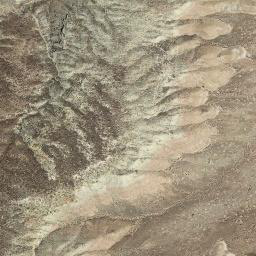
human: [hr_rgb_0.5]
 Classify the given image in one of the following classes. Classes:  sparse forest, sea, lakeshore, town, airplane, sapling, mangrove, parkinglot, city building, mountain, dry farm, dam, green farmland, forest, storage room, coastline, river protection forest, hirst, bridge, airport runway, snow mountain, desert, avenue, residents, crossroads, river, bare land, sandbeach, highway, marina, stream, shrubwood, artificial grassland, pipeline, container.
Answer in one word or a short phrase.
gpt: mountain